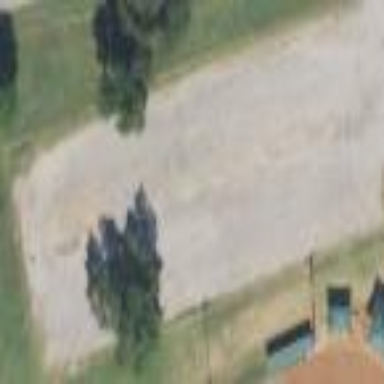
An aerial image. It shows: Parking area.